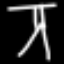
Label: The Eiffel Tower